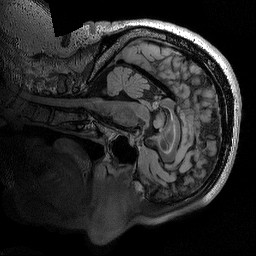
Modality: T2w
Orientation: sagittal
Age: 60
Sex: male
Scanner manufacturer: siemens
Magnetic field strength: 3 T
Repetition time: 5 s
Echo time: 0.386 s